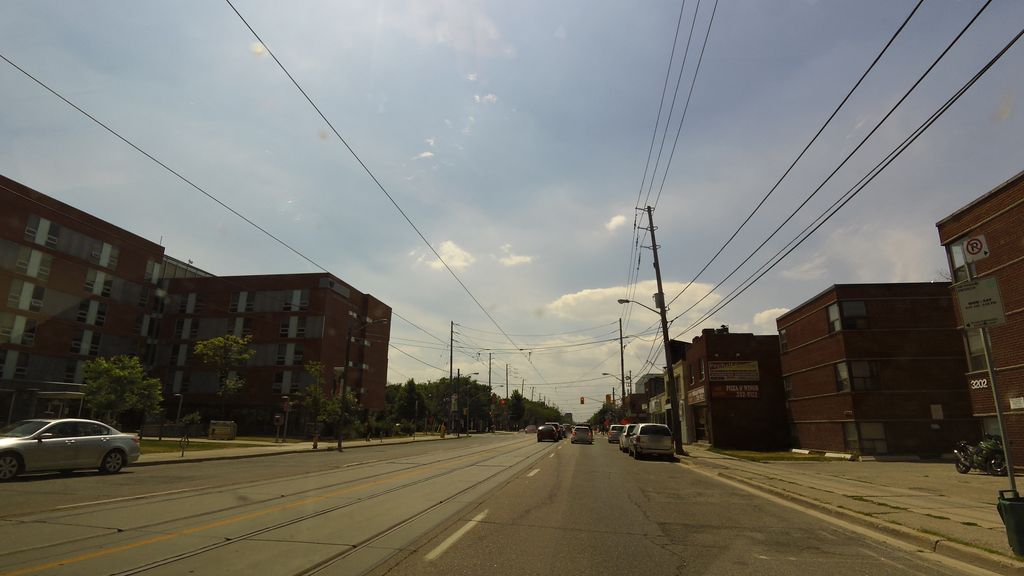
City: toronto